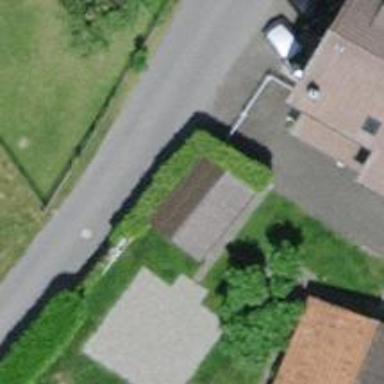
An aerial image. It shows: Hedge acting as barrier.